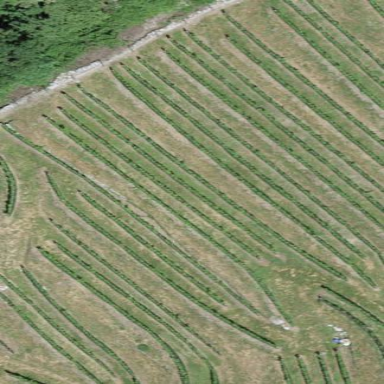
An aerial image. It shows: Vineyard where grapes are grown.